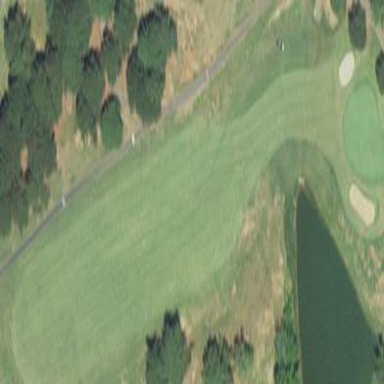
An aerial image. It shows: Golf fairway in the image.